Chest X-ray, PA view. Patient: 42 years old, sex M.
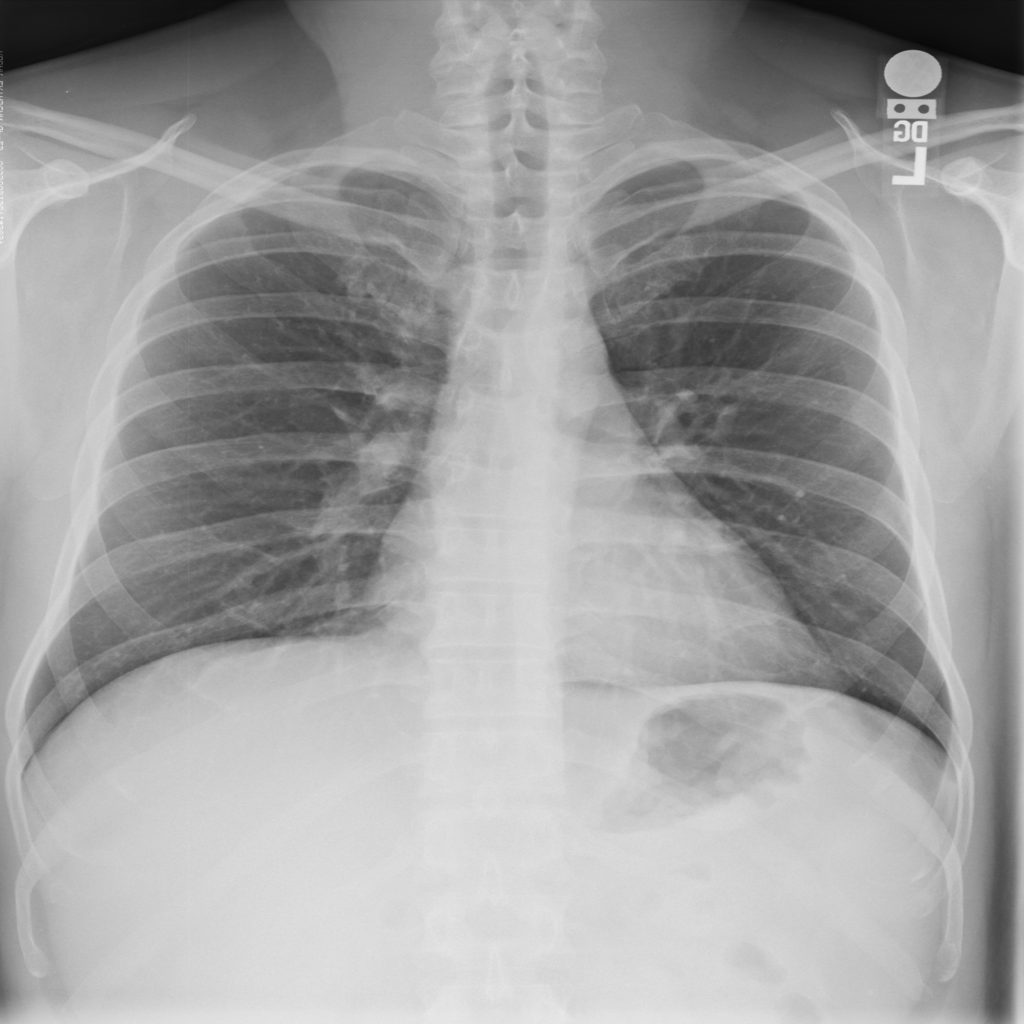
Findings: No Finding